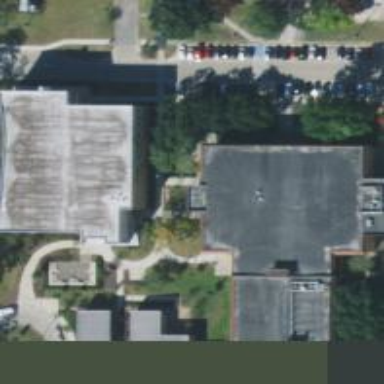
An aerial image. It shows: College building.